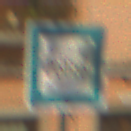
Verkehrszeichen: Polizei
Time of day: MorningAfternoon
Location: Outdoor (Urban)
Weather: Clear
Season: NotSpecified
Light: Natural